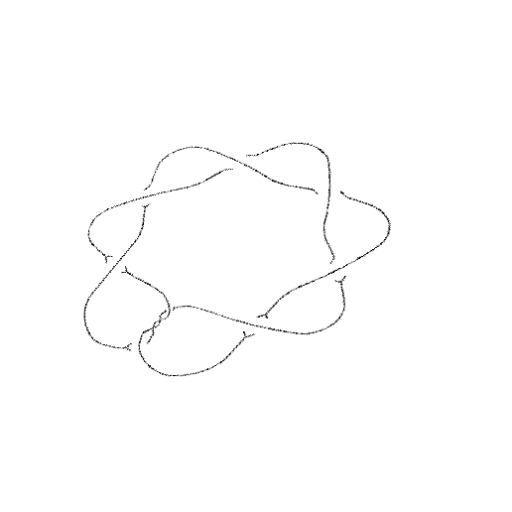
Crossing number: 10